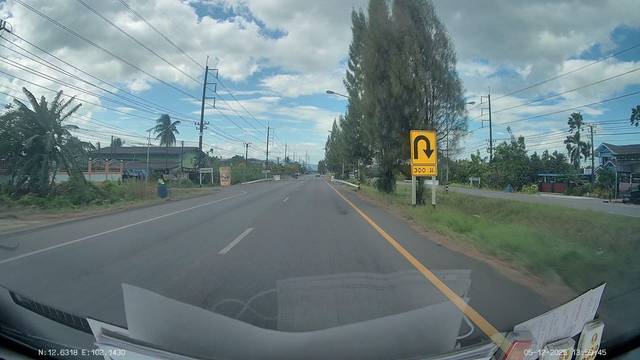
Region: Thailand
Coordinates: 12.632, 102.142